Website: macys
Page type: gifting
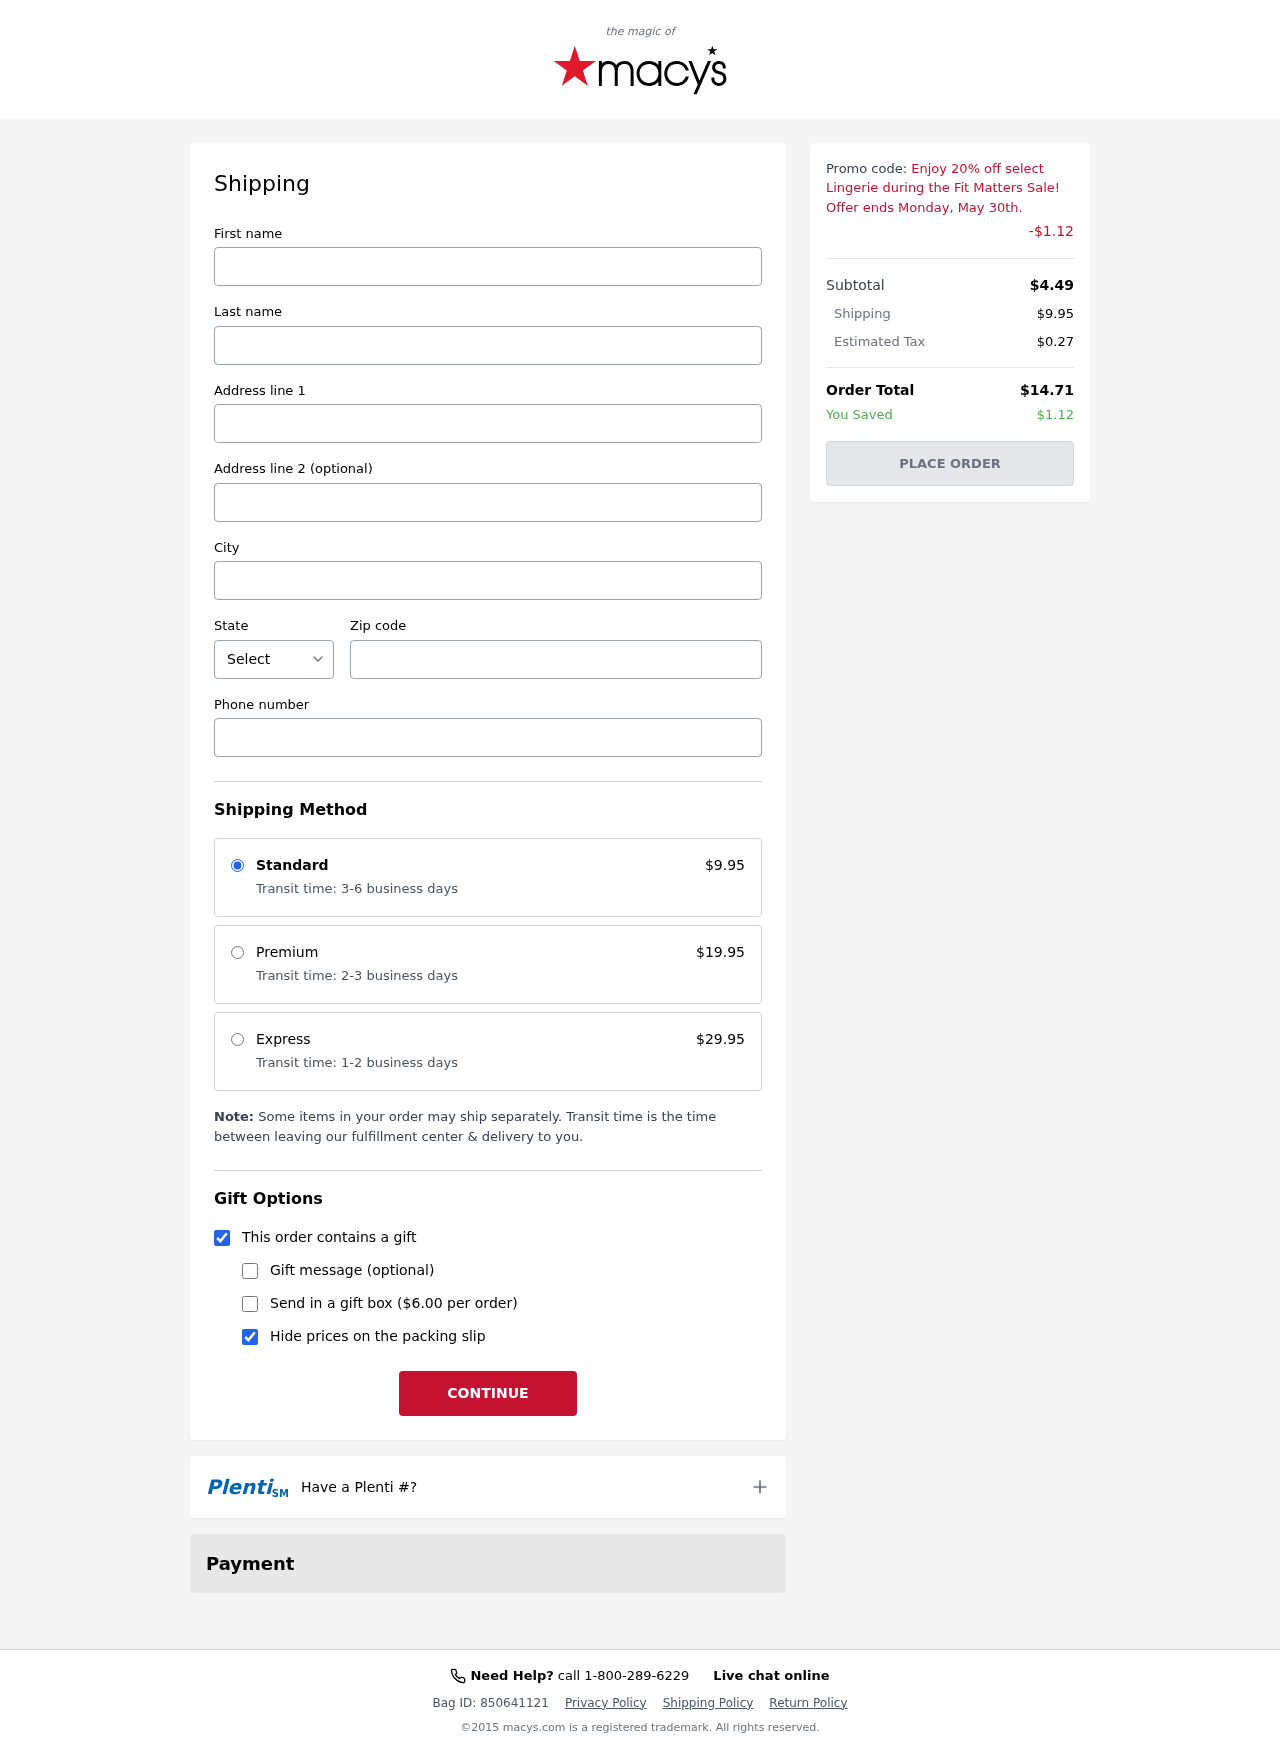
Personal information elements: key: PII_CITY
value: Sandrafurt
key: PII_FIRSTNAME
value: Stephanie
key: PII_LASTNAME
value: Mayo
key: PII_PHONE
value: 6482522873
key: PII_POSTCODE
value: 15721
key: PII_STATE_ABBR
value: HI
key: PII_STREET
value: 4315 Melissa Grove
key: PII_STREET2
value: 00154 Murray Motorway
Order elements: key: ORDER_SHIPPING_COST
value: $9.95
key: ORDER_DISCOUNT
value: -$1.12
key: ORDER_SUBTOTAL
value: $4.49
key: ORDER_TAX
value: $0.27
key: ORDER_TOTAL
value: $14.71
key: ORDER_SAVINGS
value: $1.12